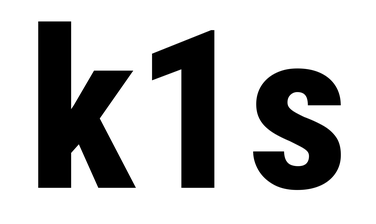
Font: Roboto_Condensed_ExtraBold